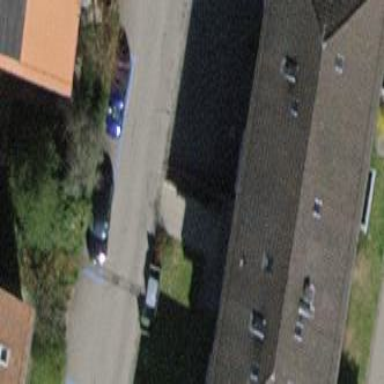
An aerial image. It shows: Hipped roof apartment building.